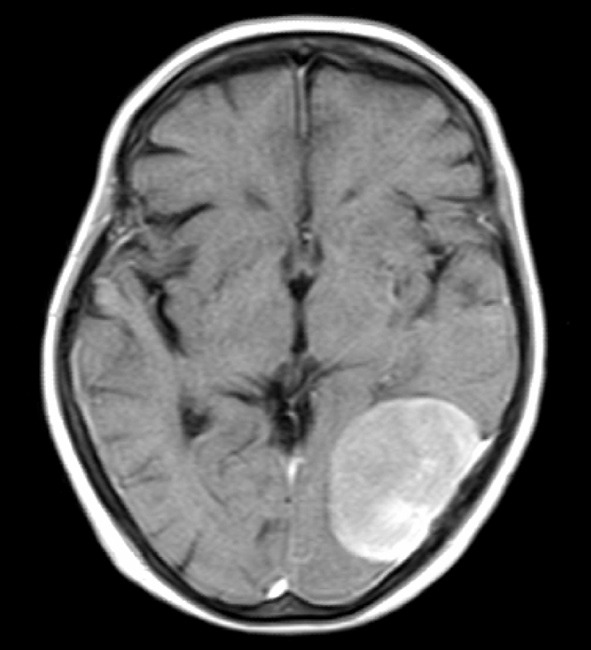
Label: meningioma